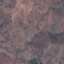
Label: HerbaceousVegetation